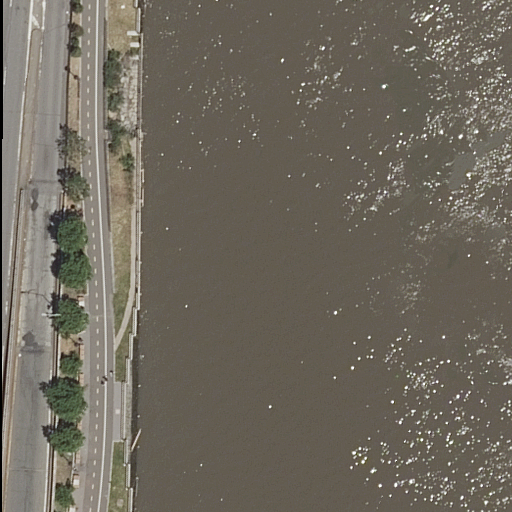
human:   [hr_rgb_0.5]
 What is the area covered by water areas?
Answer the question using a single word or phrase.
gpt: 7655m2

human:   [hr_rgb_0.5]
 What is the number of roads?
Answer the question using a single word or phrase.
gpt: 3

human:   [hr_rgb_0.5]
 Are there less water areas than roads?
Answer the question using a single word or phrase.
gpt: yes

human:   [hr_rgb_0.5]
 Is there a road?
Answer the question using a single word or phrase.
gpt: yes

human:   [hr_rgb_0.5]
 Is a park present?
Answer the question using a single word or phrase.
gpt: yes

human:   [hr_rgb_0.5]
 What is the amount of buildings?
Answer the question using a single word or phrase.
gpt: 0

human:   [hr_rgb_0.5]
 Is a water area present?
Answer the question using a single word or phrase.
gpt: yes

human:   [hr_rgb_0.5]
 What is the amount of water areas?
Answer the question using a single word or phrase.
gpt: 1

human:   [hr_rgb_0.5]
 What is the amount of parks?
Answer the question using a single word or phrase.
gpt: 1

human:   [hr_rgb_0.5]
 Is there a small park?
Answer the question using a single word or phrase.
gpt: no

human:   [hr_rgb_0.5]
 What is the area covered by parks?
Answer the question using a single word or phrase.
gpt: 1131m2

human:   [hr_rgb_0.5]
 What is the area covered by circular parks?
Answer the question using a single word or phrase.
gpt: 0m2

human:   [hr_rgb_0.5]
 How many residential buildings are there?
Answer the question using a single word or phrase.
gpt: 0

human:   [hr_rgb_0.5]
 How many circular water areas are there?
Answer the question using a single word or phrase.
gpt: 0

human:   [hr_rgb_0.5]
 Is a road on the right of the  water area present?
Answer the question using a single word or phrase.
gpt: no

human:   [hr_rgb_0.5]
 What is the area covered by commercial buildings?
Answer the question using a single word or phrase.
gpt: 0m2

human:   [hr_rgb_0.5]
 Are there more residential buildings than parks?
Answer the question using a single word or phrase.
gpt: no

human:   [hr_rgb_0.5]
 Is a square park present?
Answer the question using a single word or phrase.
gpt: no

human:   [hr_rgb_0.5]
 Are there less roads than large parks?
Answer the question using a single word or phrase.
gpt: no

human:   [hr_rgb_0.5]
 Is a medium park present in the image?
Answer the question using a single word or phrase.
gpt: no

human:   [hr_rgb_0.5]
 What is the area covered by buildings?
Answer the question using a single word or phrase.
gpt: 0m2

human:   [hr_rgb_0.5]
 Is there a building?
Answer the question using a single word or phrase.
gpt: no

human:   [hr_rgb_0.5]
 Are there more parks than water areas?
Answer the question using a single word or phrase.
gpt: no

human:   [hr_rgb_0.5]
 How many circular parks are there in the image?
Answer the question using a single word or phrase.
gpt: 0

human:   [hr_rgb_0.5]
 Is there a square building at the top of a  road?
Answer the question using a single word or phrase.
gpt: no

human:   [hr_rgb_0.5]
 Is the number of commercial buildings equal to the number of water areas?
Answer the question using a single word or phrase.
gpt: no

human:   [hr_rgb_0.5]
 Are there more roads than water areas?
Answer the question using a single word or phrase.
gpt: yes

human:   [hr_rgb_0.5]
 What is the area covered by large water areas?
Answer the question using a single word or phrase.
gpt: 7655m2

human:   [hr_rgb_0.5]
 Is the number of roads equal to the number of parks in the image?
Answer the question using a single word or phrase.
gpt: no

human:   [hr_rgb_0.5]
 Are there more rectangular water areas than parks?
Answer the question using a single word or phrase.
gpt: no

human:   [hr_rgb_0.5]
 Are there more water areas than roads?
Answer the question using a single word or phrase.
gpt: no

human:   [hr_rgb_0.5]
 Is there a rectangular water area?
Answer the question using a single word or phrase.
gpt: yes

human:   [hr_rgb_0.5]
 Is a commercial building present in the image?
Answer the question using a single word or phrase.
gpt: no

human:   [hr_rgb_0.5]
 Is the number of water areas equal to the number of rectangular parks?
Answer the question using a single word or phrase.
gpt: yes

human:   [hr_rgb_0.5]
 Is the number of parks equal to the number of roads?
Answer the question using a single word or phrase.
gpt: no

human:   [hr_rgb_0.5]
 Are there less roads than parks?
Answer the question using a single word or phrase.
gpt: no

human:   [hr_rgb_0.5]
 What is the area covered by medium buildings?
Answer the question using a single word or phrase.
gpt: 0m2

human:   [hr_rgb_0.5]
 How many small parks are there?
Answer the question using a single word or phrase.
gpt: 0

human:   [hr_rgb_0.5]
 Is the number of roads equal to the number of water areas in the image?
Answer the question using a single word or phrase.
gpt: no

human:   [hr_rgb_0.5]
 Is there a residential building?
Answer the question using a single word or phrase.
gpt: no

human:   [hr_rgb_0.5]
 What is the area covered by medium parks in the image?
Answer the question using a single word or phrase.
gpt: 0m2

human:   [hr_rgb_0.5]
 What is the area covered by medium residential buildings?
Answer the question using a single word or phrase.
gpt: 0m2

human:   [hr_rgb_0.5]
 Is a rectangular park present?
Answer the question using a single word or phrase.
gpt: yes

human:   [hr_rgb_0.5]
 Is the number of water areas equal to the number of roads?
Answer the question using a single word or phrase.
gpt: no

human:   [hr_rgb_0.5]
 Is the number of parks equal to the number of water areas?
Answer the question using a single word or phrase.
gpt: yes

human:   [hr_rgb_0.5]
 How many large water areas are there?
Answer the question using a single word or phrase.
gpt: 1

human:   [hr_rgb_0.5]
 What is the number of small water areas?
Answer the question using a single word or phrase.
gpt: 0

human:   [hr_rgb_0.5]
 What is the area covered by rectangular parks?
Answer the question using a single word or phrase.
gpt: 1131m2

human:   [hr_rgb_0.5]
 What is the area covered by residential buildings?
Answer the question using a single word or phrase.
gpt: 0m2

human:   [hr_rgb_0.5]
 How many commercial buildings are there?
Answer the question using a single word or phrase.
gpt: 0

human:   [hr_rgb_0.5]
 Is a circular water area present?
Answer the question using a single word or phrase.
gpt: no

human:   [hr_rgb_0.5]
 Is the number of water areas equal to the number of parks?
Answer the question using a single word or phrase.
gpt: yes

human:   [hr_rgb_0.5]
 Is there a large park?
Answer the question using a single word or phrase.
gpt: yes

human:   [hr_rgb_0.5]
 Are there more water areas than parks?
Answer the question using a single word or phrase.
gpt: no

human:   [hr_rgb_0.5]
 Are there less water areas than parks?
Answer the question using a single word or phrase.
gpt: no

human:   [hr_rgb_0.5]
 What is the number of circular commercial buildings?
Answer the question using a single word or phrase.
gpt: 0

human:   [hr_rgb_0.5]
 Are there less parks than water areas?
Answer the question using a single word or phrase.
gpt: no

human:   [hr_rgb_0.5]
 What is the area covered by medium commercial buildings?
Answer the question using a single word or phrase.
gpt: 0m2

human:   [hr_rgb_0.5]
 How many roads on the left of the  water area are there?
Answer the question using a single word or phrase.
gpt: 3

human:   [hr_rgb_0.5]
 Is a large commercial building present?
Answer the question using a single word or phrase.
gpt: no

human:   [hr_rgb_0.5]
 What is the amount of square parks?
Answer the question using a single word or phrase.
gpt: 0

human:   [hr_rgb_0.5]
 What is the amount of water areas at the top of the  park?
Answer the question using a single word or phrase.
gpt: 0

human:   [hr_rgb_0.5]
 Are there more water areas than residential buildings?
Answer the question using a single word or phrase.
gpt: yes

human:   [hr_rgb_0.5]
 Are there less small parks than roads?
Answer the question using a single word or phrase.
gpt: yes